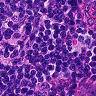
Metastatic tissue present: no